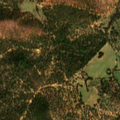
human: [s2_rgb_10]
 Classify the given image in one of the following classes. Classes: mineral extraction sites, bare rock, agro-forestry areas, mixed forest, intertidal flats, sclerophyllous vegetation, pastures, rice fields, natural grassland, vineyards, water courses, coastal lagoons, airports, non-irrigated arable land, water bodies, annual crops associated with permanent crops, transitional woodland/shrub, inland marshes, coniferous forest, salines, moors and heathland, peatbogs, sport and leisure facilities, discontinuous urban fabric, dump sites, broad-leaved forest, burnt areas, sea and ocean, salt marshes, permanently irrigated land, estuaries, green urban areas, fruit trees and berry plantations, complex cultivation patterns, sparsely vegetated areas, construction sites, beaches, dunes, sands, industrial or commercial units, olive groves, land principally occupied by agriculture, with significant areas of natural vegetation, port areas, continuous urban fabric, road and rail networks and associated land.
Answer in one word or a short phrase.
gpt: complex cultivation patterns, agro-forestry areas